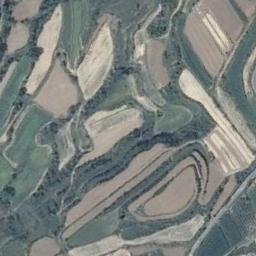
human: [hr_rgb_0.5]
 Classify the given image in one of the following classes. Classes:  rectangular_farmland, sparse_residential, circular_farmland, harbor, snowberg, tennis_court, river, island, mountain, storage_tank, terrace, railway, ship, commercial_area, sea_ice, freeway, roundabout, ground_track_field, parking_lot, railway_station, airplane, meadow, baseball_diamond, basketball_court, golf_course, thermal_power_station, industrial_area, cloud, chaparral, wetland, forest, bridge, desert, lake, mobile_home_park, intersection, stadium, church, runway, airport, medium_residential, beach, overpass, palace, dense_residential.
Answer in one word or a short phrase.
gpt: terrace